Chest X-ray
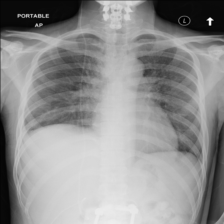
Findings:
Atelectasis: negative
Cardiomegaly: negative
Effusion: negative
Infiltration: negative
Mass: negative
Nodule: negative
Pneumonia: negative
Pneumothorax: negative
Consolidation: negative
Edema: negative
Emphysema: negative
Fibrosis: negative
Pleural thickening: negative
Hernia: negative